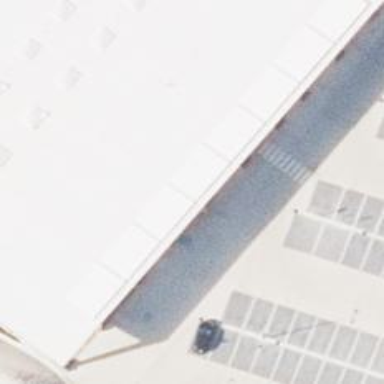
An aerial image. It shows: Trolley bay.